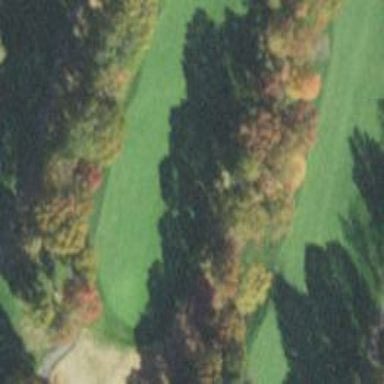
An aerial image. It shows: View of golf hole.